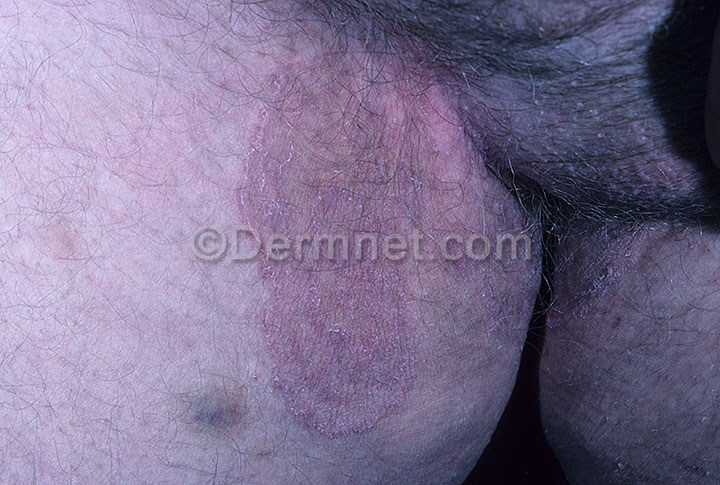
Disease: Tinea Ringworm Candidiasis and other Fungal Infections